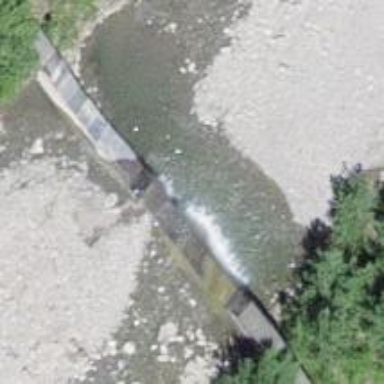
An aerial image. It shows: Weir in waterway.